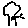
Label: tree